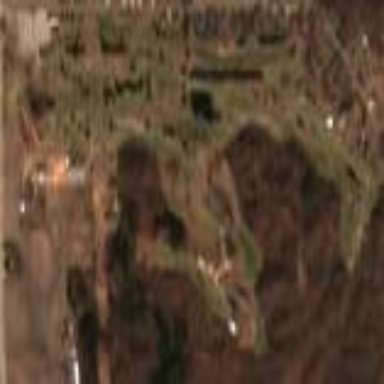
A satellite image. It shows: Golf course surrounded by greenery.